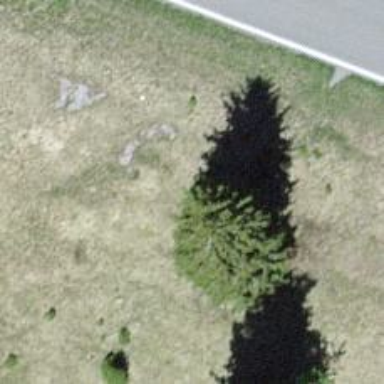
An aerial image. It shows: Beautiful tree in nature.